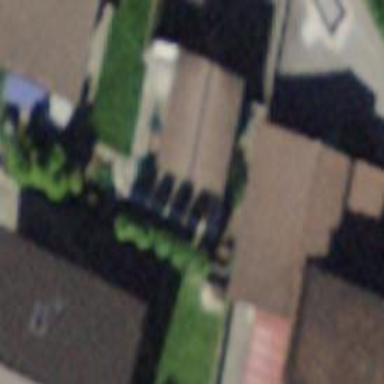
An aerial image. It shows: Garage.